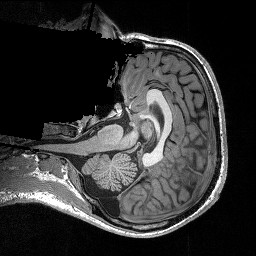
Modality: T1w
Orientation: axial